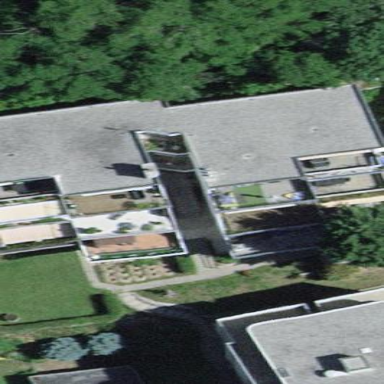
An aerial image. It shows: View of apartment building.